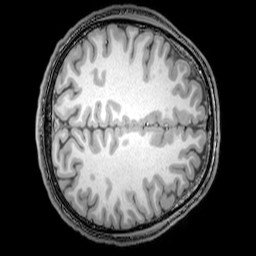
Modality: T1w
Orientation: axial
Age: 24
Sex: male
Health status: healthy
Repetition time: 0.081 s
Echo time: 0.037 s